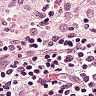
Metastatic tissue present: no